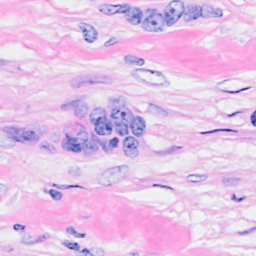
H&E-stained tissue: Breast